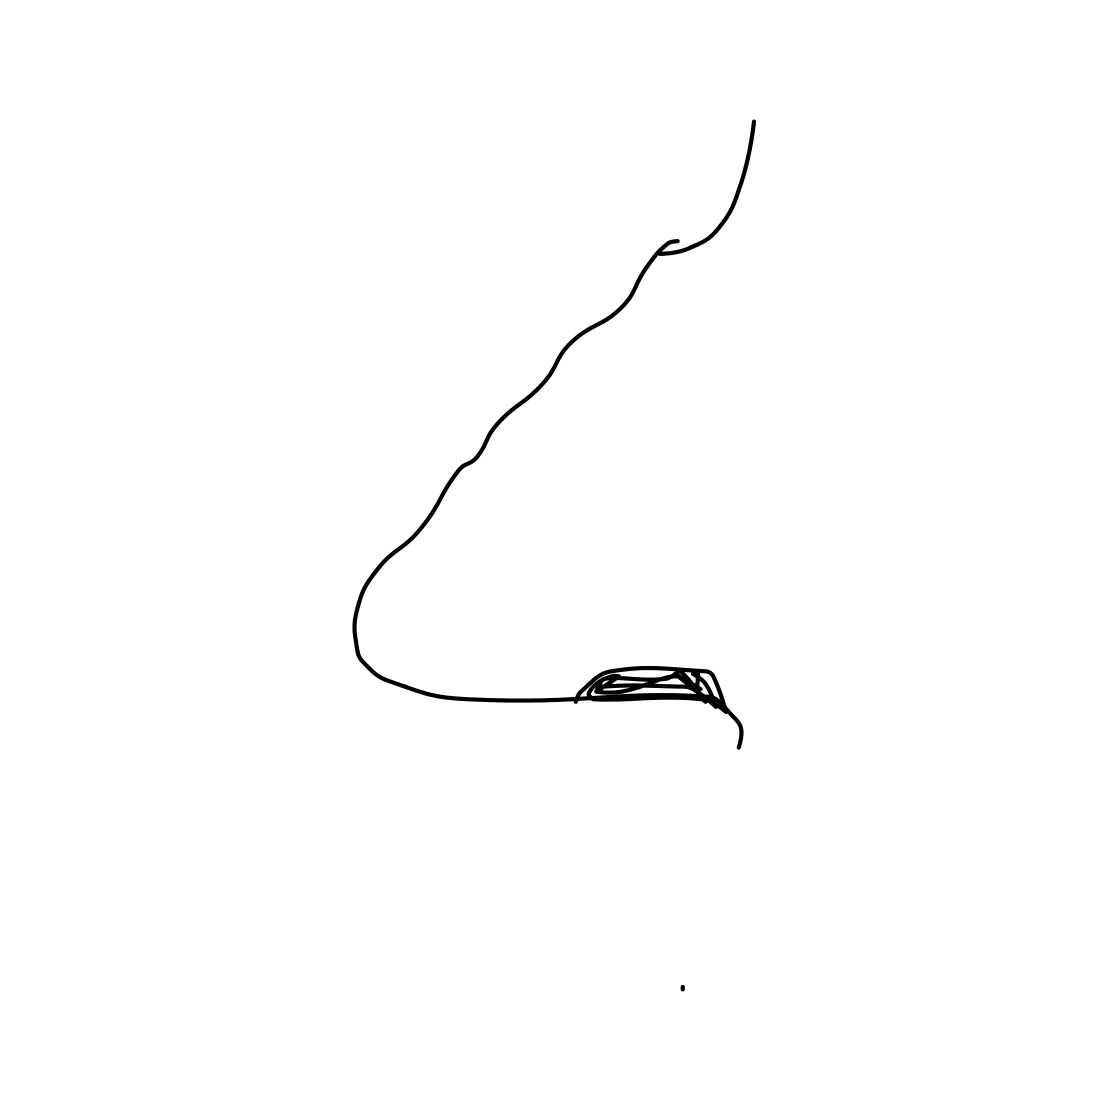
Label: nose